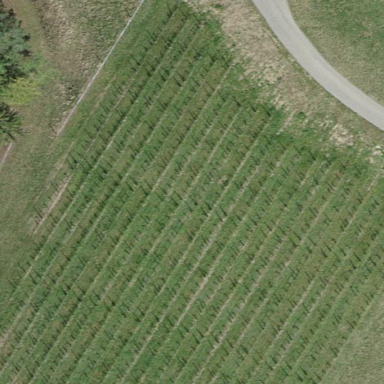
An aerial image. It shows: Beautiful vineyard in the countryside.